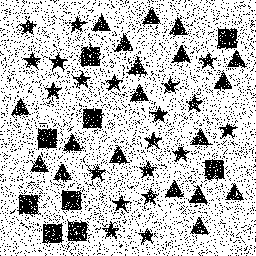
Squares: 9
Triangles: 19
Stars: 20
Total shapes: 48